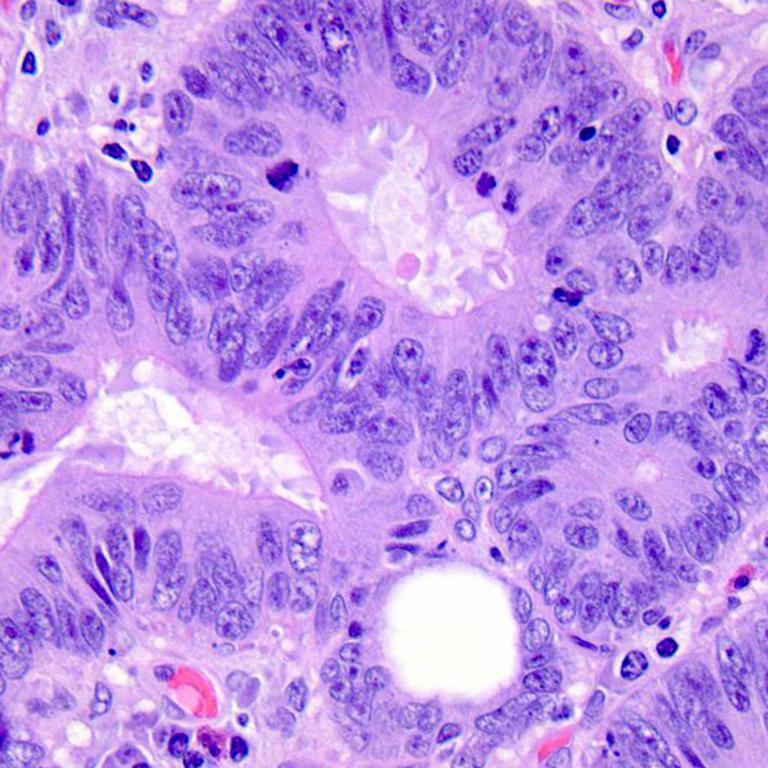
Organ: colon
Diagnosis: adenocarcinomas